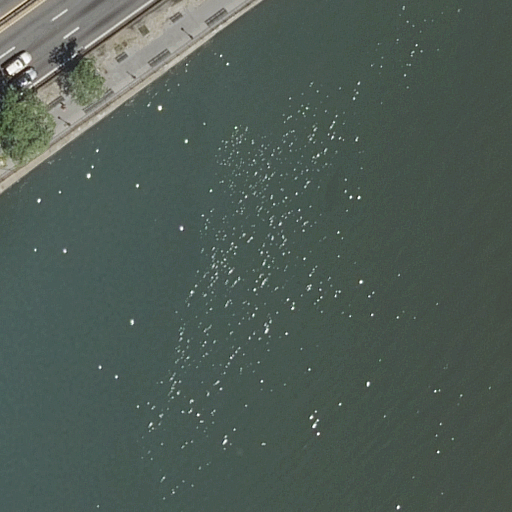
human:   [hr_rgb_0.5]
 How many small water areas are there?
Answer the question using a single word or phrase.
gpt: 0

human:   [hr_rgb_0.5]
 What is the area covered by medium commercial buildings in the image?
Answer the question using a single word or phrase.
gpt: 0m2

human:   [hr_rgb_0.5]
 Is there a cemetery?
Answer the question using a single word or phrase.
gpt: no

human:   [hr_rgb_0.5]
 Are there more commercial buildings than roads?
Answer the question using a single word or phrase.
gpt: no

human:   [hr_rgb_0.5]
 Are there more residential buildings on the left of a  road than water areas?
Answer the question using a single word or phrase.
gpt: no

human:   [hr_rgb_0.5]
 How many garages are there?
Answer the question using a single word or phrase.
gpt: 0

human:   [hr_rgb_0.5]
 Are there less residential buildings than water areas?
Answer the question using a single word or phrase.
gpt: yes

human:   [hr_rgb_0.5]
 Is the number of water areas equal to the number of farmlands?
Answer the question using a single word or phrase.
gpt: no

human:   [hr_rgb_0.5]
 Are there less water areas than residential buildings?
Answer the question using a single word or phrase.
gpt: no

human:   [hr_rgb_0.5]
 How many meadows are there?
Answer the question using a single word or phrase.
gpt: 0

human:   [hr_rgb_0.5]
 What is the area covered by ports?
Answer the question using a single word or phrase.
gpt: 0m2

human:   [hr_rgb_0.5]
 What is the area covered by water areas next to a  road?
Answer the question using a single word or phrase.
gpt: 9605m2

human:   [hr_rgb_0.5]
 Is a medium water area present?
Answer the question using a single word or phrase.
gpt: no

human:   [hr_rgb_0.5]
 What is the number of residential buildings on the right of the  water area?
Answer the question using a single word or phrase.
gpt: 0

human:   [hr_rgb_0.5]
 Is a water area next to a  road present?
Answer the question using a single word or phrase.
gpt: yes

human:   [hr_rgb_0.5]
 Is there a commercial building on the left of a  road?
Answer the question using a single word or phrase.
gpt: no

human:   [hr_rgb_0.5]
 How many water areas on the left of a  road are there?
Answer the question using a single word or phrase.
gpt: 0

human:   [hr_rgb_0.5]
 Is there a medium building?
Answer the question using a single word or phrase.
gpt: no

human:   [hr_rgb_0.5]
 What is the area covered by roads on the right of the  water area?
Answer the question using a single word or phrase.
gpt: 0m2

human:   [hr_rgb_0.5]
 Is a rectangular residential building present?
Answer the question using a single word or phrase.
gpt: no

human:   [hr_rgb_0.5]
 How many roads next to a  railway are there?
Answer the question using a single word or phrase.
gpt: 0

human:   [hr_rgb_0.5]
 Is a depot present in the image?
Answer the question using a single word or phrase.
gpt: no

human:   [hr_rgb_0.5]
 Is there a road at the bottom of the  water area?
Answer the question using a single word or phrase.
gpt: no

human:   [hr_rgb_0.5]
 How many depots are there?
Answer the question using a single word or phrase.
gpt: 0

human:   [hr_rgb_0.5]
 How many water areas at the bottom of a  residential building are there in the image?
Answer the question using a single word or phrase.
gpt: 0

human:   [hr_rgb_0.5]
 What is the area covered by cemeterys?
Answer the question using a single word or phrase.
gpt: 0m2

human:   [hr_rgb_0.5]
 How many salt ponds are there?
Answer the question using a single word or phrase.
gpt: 0

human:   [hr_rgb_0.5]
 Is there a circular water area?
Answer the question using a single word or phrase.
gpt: no

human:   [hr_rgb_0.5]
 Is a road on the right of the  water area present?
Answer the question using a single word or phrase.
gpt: no

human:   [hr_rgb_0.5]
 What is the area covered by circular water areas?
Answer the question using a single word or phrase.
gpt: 0m2

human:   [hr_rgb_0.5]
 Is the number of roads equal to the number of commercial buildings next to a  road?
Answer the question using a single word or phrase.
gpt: no

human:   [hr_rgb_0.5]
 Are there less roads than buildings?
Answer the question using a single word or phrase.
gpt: no

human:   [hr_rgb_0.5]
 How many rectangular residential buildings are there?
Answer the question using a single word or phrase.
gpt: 0

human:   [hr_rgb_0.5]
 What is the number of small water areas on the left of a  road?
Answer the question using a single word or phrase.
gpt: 0

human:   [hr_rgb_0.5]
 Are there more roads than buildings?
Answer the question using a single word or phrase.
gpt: yes

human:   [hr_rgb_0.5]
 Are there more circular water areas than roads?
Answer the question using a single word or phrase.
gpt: no